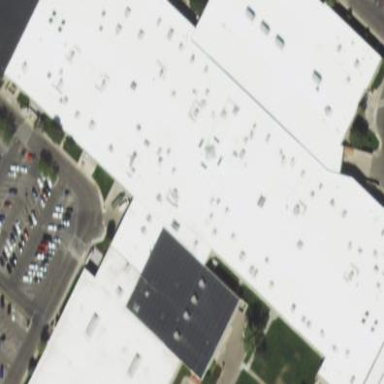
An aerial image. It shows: Mall building.